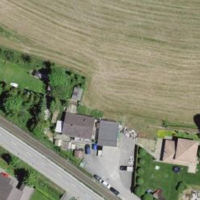
EUNIS habitat code: 54
Species observed at this site:
Alnus glutinosa